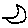
Label: moon